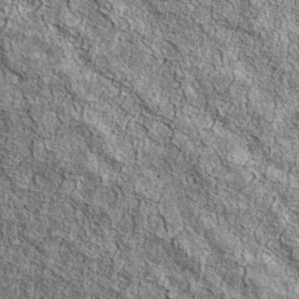
Label: non_frost